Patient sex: M
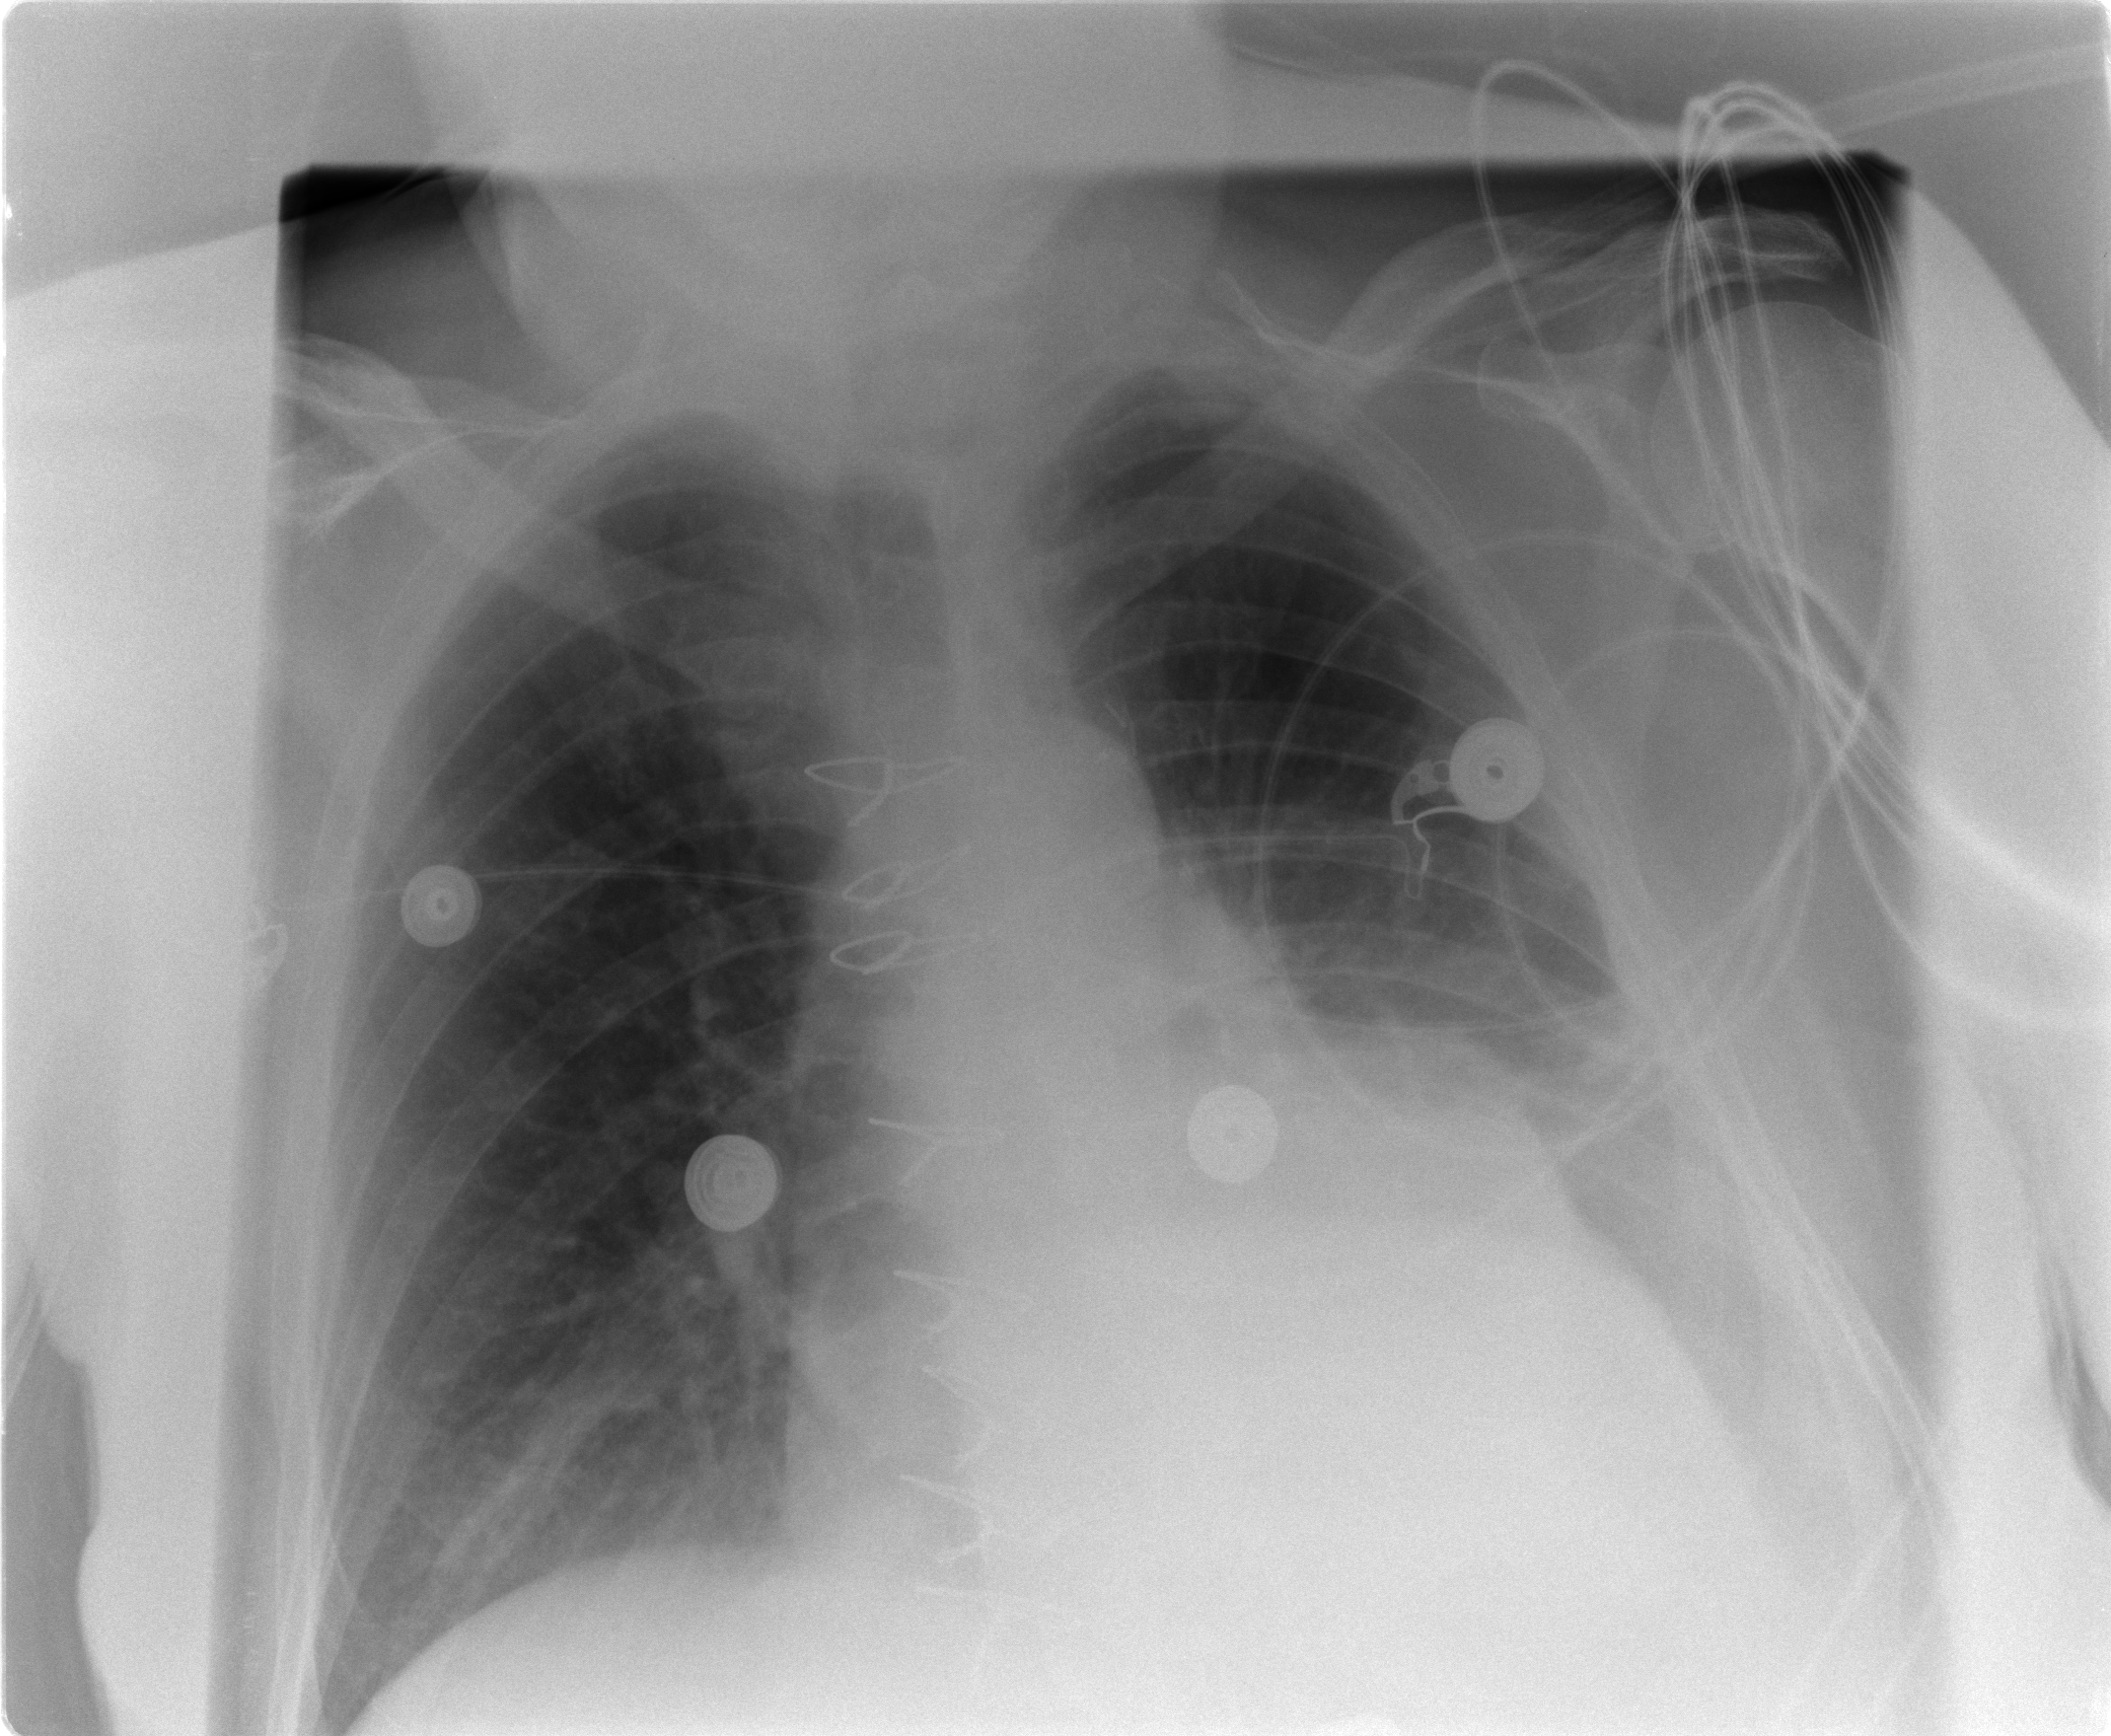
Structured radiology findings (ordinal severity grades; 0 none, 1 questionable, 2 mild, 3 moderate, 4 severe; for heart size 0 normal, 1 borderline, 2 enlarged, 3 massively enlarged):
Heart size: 2
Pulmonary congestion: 2
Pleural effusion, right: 0
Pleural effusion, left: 3
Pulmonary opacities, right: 0
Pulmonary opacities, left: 0
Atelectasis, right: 0
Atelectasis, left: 1